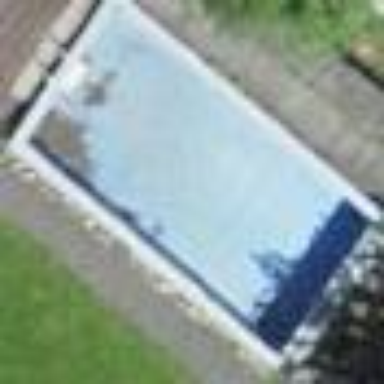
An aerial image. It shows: Swimming pool located in leisure land.